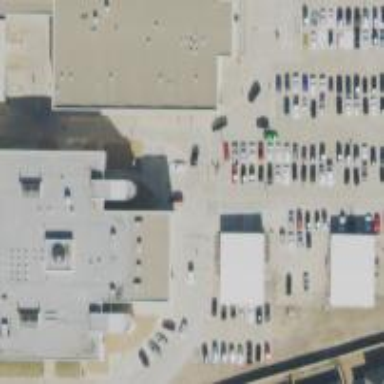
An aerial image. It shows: Parking space is available.